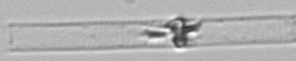
Label: Dactyliosolen_blavyanus